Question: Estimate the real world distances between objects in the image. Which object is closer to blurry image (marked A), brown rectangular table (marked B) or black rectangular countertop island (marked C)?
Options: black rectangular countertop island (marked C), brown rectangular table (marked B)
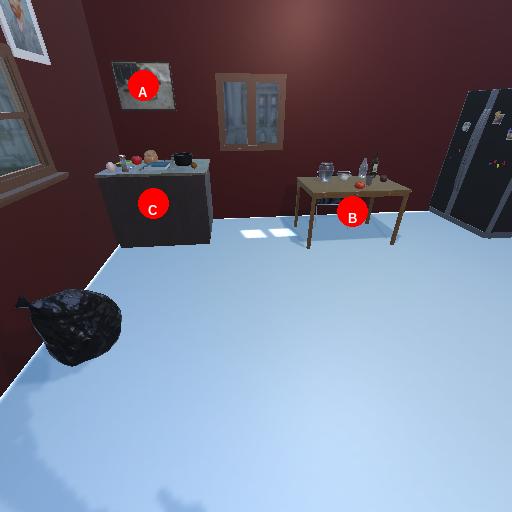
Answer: black rectangular countertop island (marked C)